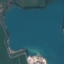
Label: SeaLake